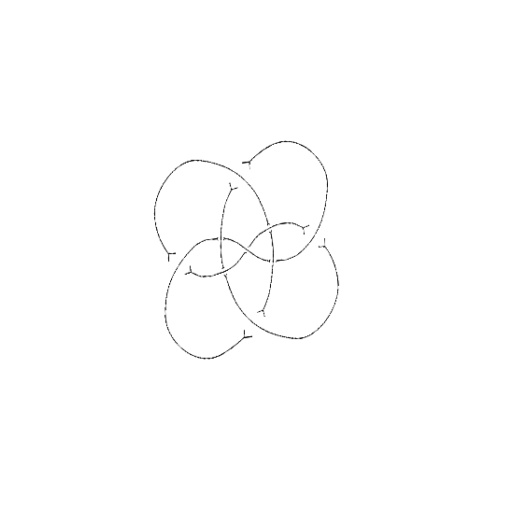
Crossing number: 9